Field crop: maize
Growth stage: 1
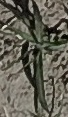
Species: sorghum